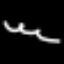
Label: squiggle